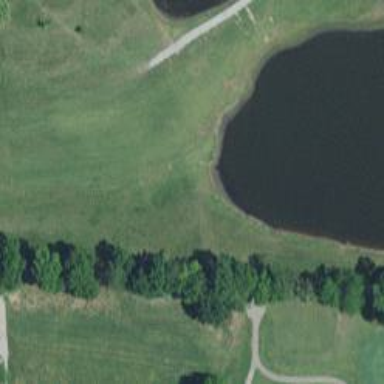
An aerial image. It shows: View of golf hole.